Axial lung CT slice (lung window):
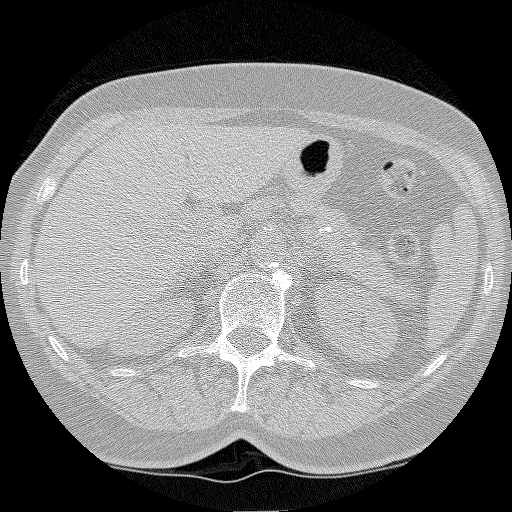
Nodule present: no